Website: bh-photo
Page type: address-validator
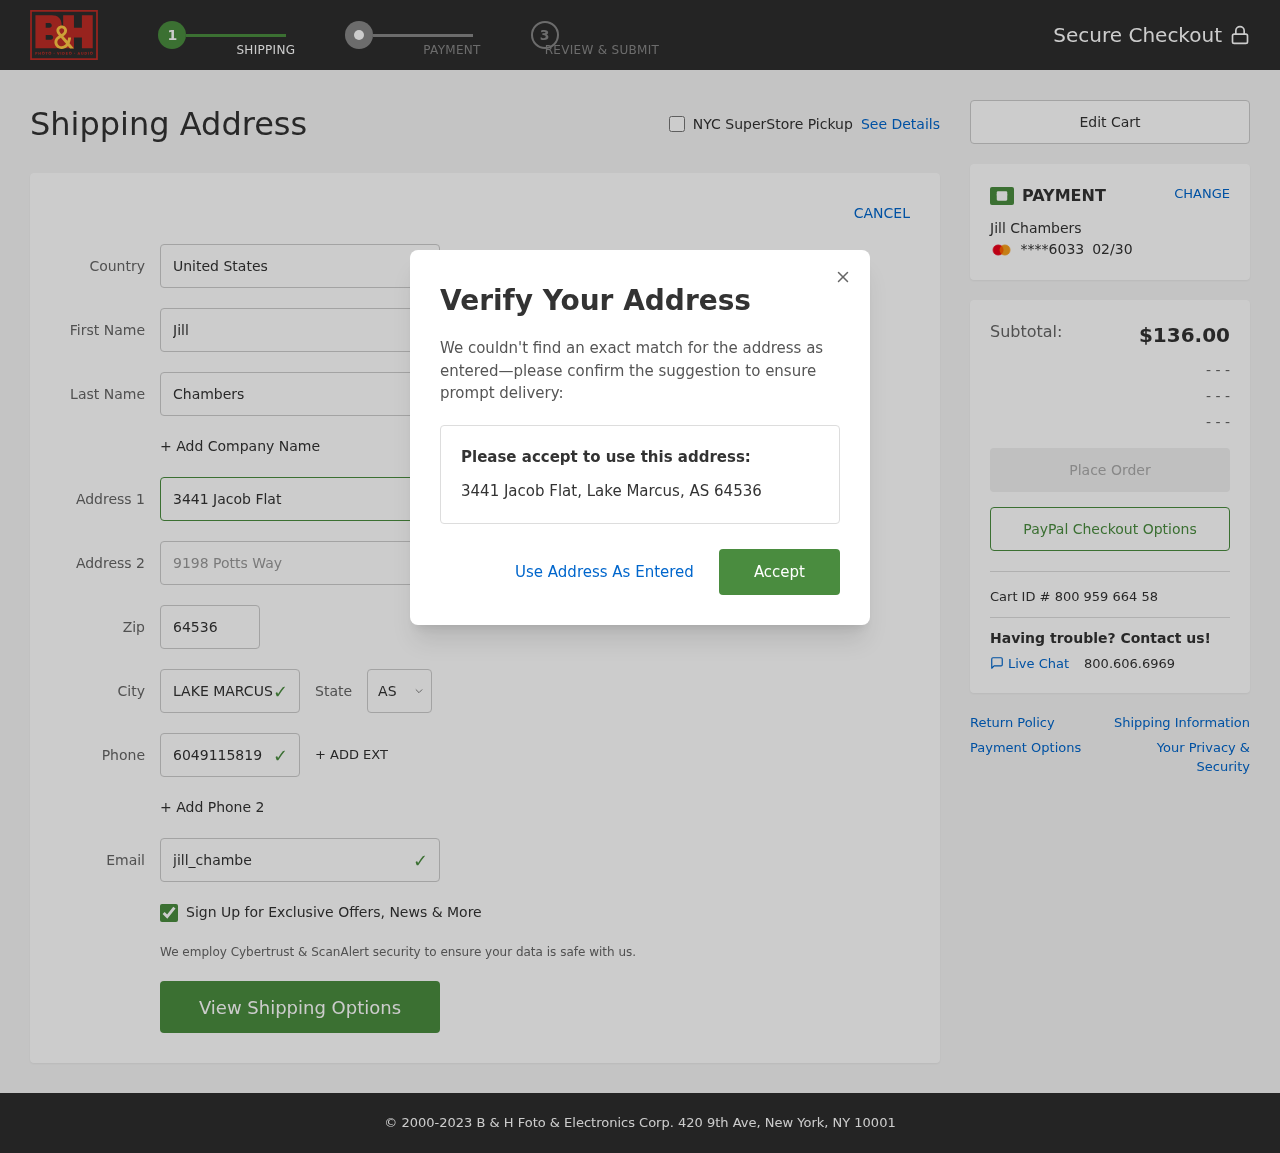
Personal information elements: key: PII_CARD_EXPIRY
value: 02/30
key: PII_CARD_LAST4
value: ****6033
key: PII_CITY
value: Lake Marcus
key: PII_COUNTRY
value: United States
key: PII_EMAIL
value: jill_chambers@hotmail.com
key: PII_FIRSTNAME
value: Jill
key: PII_FULLNAME
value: Jill Chambers
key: PII_LASTNAME
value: Chambers
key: PII_PHONE
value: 6049115819
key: PII_POSTCODE
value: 64536
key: PII_STATE_ABBR
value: AS
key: PII_STREET
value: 3441 Jacob Flat
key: PII_STREET2
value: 9198 Potts Way
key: PII_CITY_STATE_ZIP
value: Lake Marcus, AS 64536
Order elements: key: ORDER_SUBTOTAL
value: $136.00
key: ORDER_ID
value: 800 959 664 58